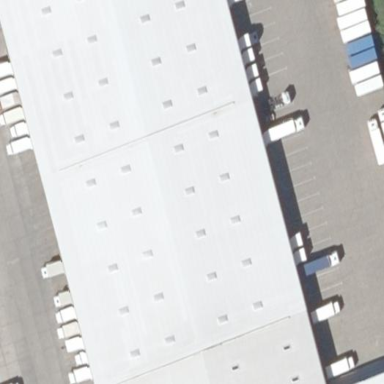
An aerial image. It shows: Industrial building.